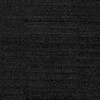
Atmospheric dust classification: dusty